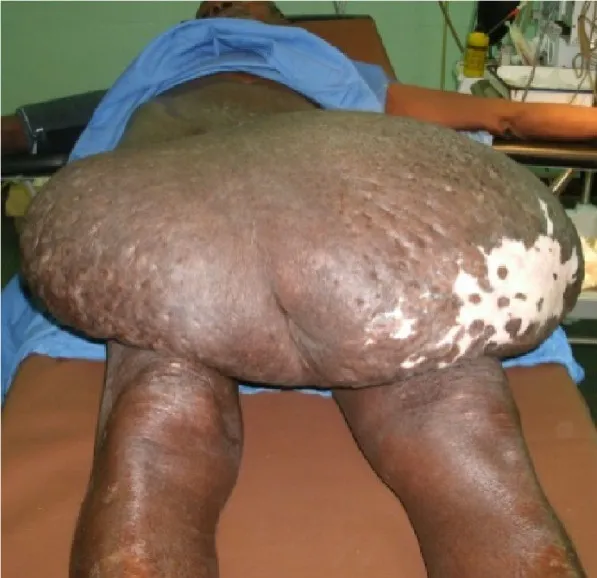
Scrotal mass.
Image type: medical_photograph (skin_photograph)